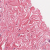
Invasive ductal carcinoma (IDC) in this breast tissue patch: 0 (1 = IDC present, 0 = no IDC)